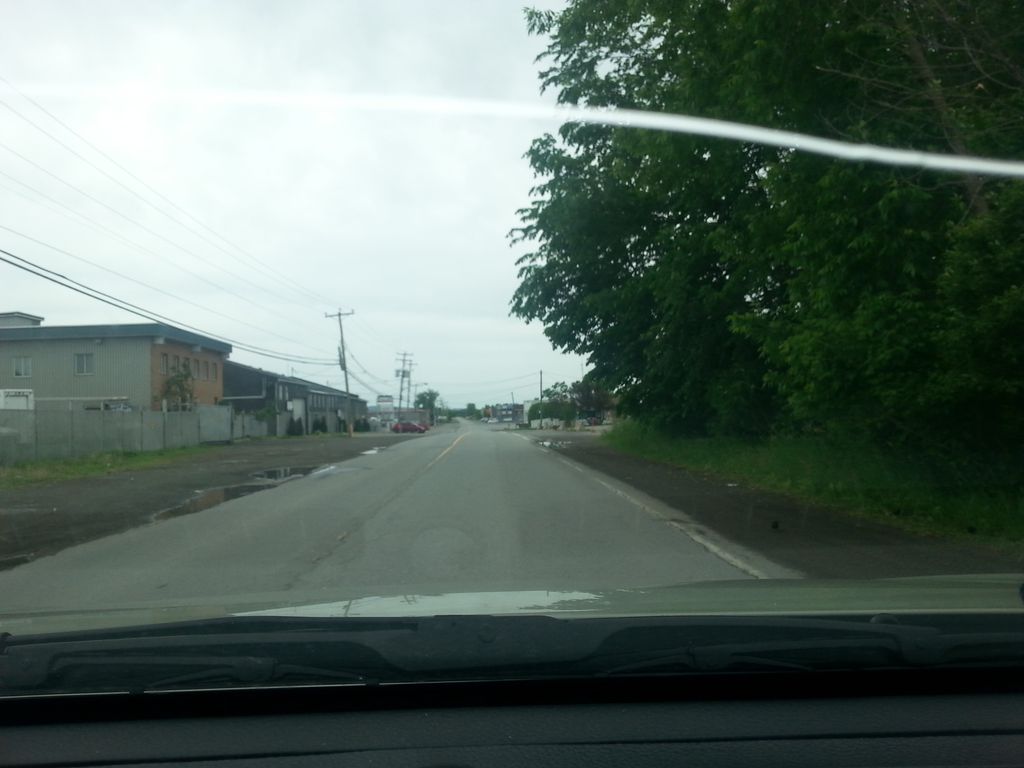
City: montreal